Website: bh-photo
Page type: address-validator
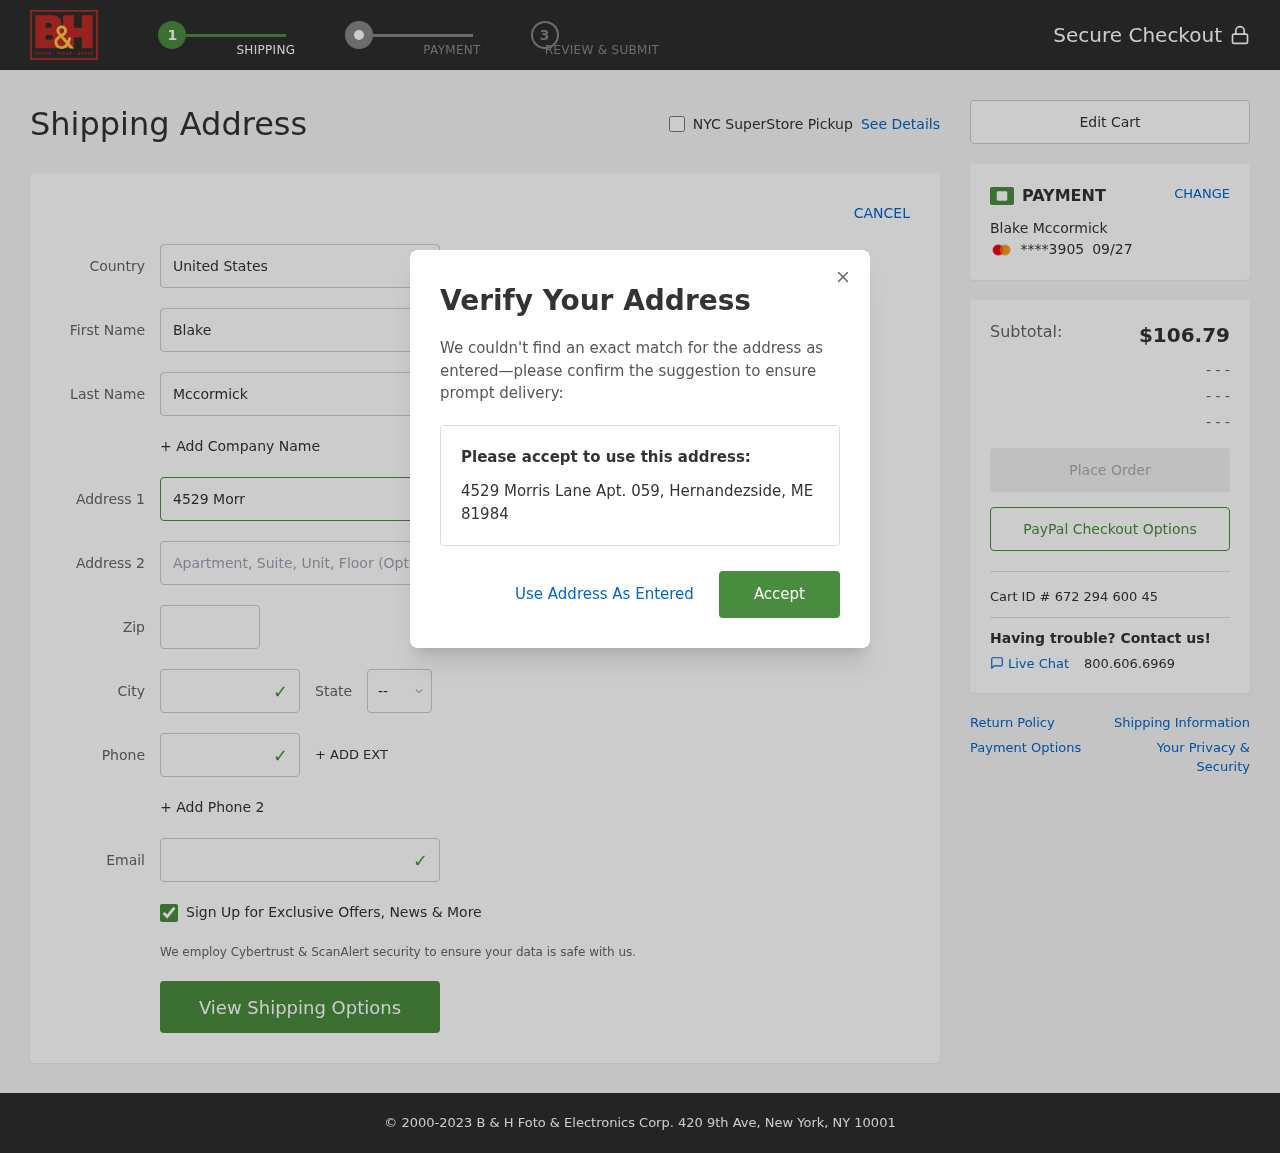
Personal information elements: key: PII_CARD_EXPIRY
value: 09/27
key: PII_CARD_LAST4
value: ****3905
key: PII_CITY
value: Hernandezside
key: PII_COUNTRY
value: United States
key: PII_EMAIL
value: blake_mccormick@hotmail.com
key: PII_FIRSTNAME
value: Blake
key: PII_FULLNAME
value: Blake Mccormick
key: PII_LASTNAME
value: Mccormick
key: PII_PHONE
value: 3996209712
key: PII_POSTCODE
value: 81984
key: PII_STATE_ABBR
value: ME
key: PII_STREET
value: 4529 Morris Lane Apt. 059
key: PII_CITY_STATE_ZIP
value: Hernandezside, ME 81984
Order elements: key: ORDER_SUBTOTAL
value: $106.79
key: ORDER_ID
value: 672 294 600 45